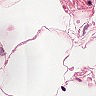
Metastatic tissue present: no